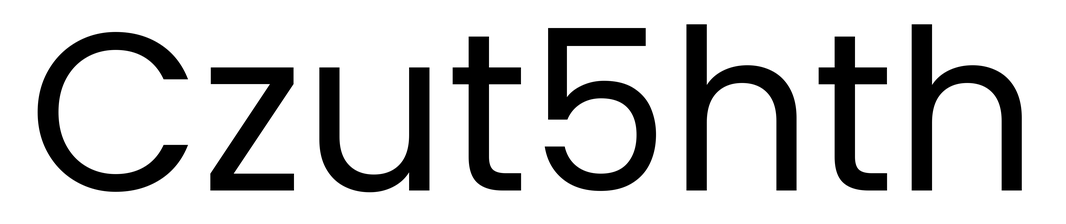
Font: Poppins-Regular